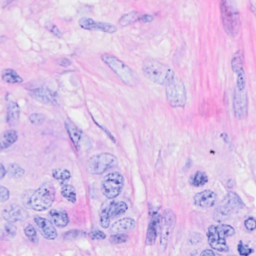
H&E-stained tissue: Breast